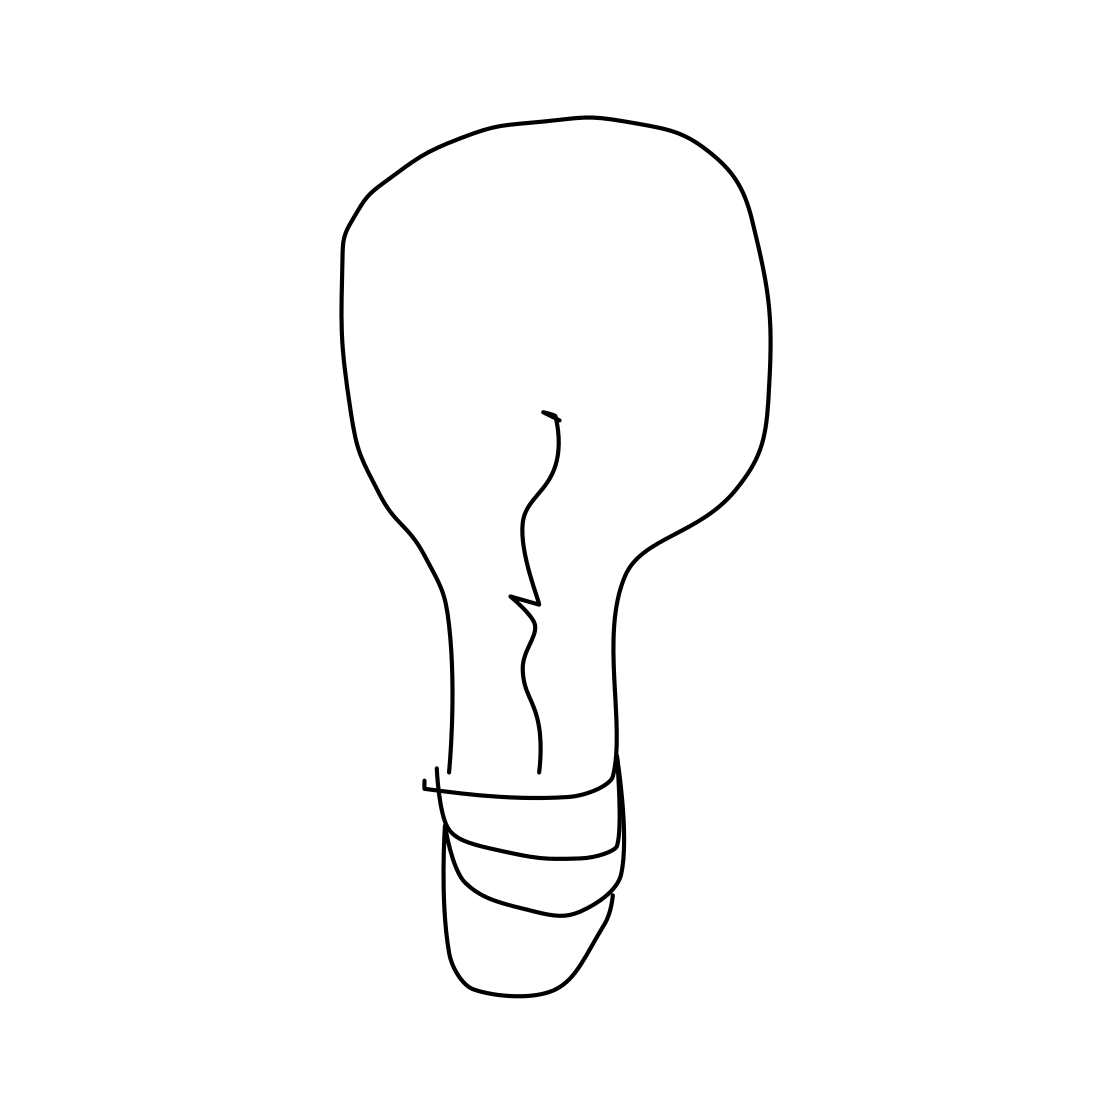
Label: lightbulb